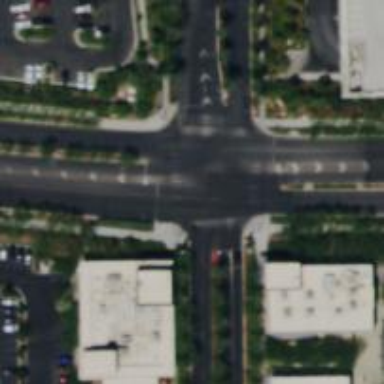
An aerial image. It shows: Solid stop line on the road marking.